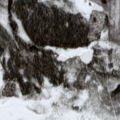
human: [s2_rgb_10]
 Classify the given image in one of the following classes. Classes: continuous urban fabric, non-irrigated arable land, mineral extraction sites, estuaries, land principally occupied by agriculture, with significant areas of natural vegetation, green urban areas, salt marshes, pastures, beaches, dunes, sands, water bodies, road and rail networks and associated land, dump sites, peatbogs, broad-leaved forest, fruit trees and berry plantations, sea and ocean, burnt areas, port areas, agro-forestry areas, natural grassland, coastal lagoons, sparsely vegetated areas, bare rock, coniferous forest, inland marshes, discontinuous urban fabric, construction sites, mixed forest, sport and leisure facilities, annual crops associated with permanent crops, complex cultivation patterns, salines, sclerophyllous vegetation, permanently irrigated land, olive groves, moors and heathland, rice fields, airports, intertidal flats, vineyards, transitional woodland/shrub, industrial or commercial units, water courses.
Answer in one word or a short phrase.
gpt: coniferous forest, transitional woodland/shrub, peatbogs